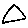
Label: triangle